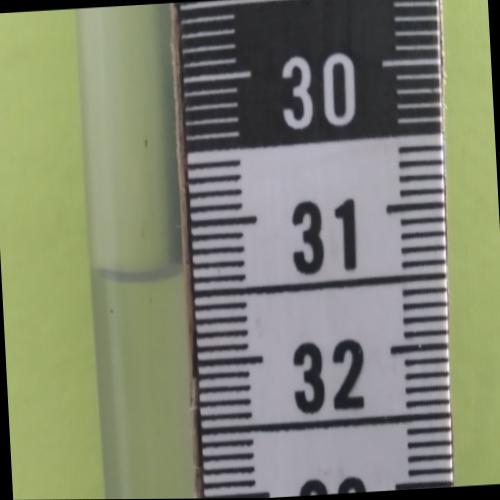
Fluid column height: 31.3 cm